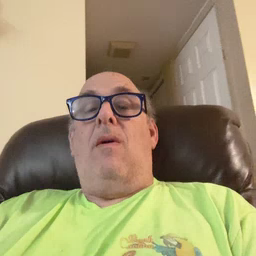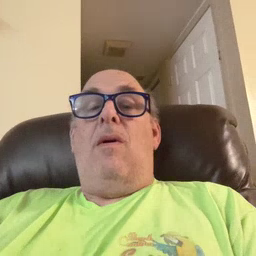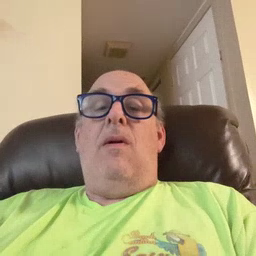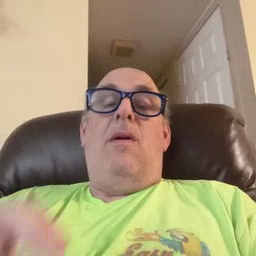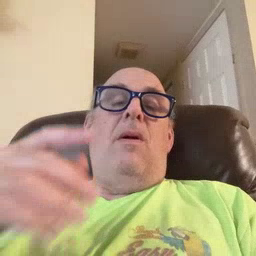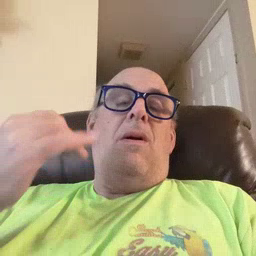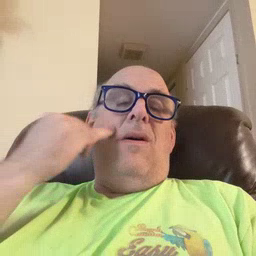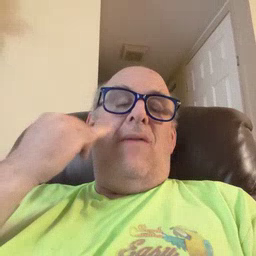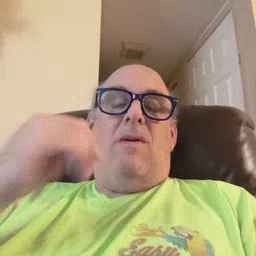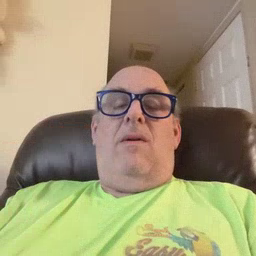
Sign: if